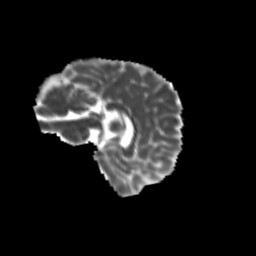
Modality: MD
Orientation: sagittal
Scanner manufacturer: siemens
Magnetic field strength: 3 T
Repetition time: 9.2 s
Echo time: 0.084 s